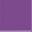
Piece: xx